Question: Is Chrome present?
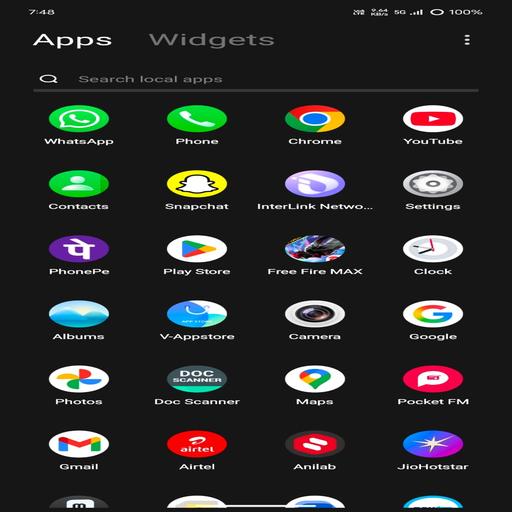
Answer: Yes, it is